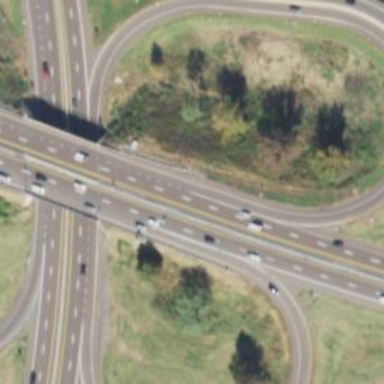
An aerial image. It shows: Motorway junction.